Question: I want to be able to return a list of Vehicle objects that are free to be booked between specific dates.
I have a method that returns a list of the Bookings that are currently in the database between those days and each booking has a related vehicle object, so I know all the vehicles that are unavailable.
I have another method that returns a list of all Vehicles in the database but I need a way of comparing the Booking.Vehicle with the Vehicle objects returned from the list.
I tried this
'''
foreach(var booking in bookings)
{
allVehicles.Remove(booking.Vehicle)
}
'''
But the vehicle wouldn't remove, why are the objects not being compared correctly? Even though its the same vehicle object being removed.
'''
//Testing to see if the objects compare as expected (they don't)
public static List<Vehicle> AvaliableVehiclesBetween(DateTime StartDate, DateTime EndDate)
{
List<Booking> bookings = Booking.BookingsBetween(StartDate, EndDate);
List<Vehicle> vehicles = AllVehicles();
Vehicle v = vehicles[0];
if(bookings[0].Vehicle.Equals(v)) {
vehicles = null;
}
return vehicles;
}
'''
after I run this the vehicles doesn't equal null;

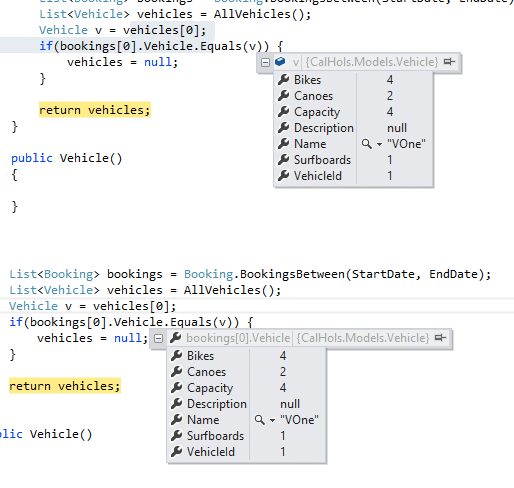
Answer: You could try using just the primary key ~ID for your matching
'''
var bookedIDs = bookings.Select(b => b.Vehicle.ID).ToList();
var freeVehicles = allVehicles.Where(v => !bookedIDs.Contains(v.ID));
'''
As for your actual question, you probably don't have a Comparator setup for your objects, so it's comparing by memory location/reference. <URL>